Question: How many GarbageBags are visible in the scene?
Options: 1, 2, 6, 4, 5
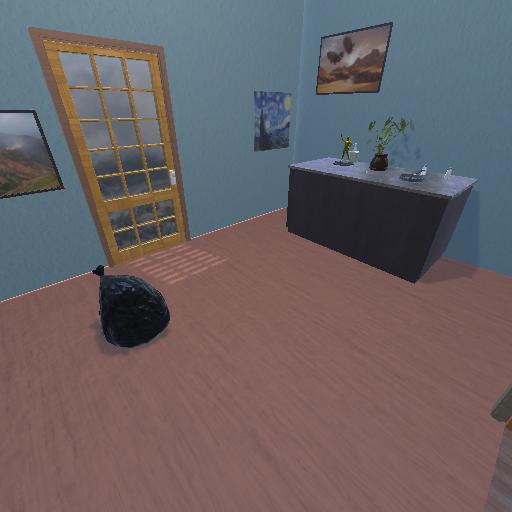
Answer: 1